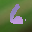
Label: 6